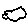
Label: cloud